Field crop: maize
Growth stage: 2
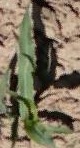
Species: maize